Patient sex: M
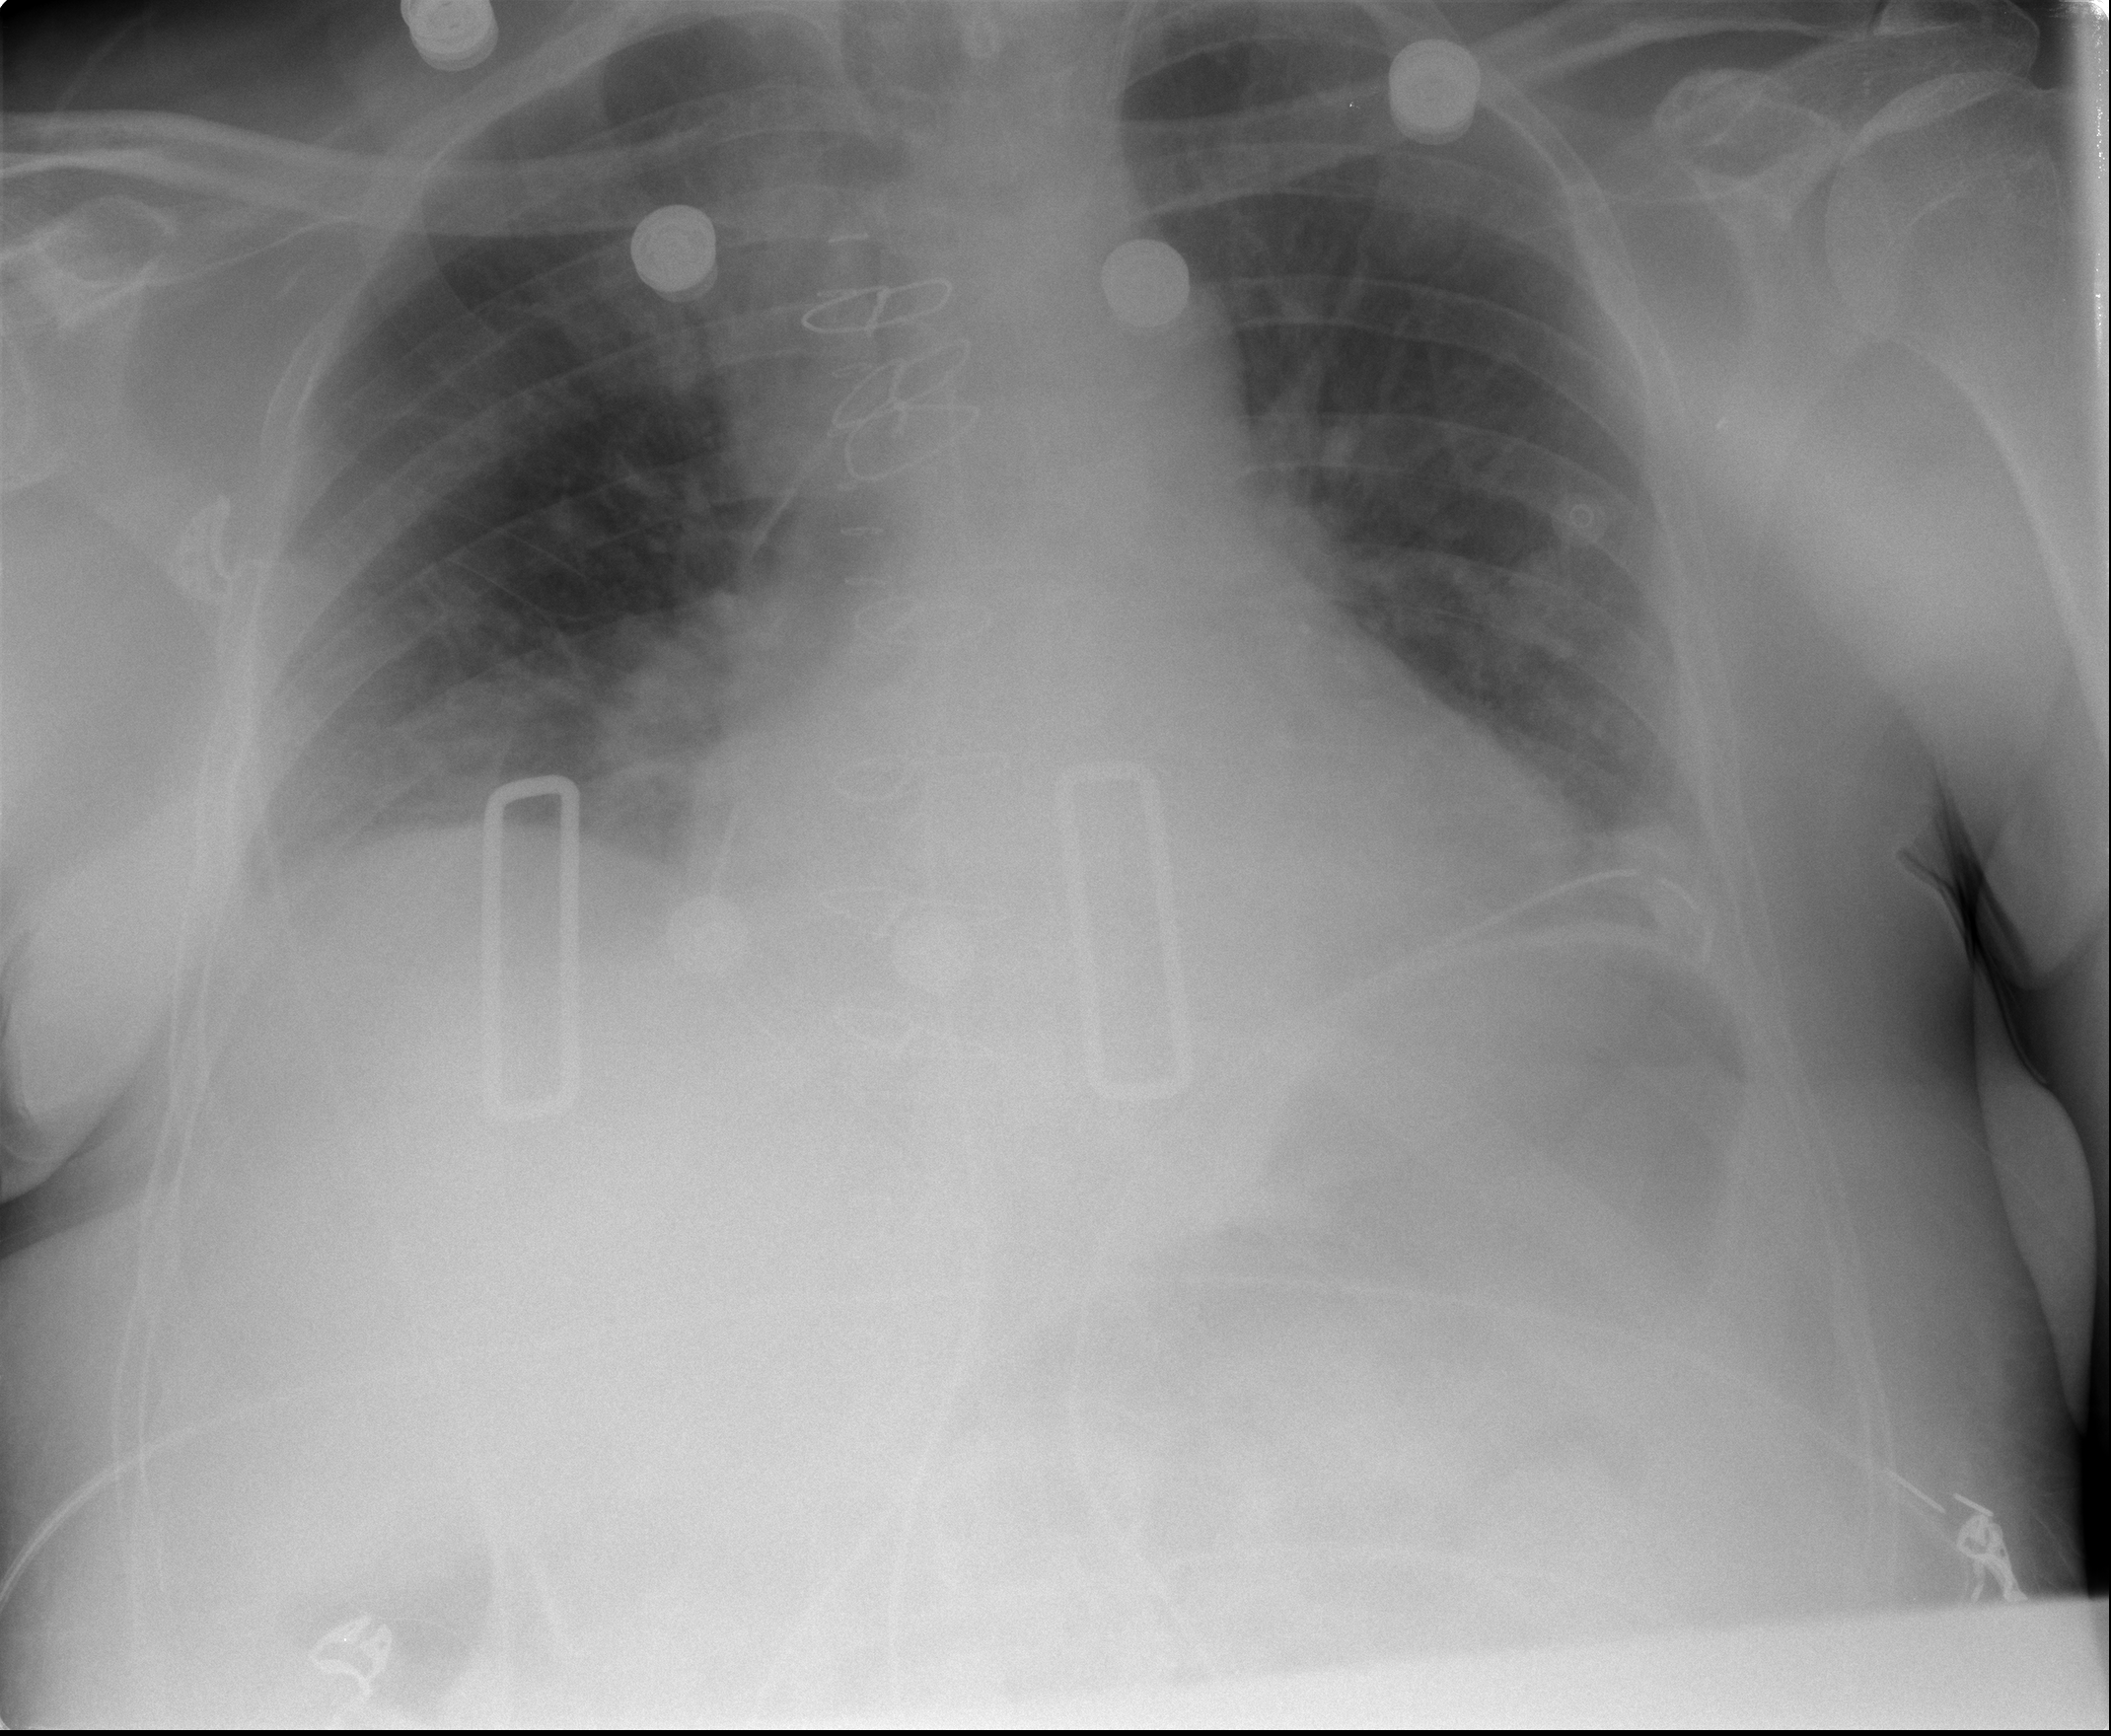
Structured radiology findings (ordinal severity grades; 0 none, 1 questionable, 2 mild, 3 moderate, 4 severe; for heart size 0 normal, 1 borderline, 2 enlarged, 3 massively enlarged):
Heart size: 0
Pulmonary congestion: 0
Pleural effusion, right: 0
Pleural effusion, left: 1
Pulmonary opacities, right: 2
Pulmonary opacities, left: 0
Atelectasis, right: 0
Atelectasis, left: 1